Question: I want to create a windows interface in ASP.net which include Taskbar, Windows(have option:Maximum, Minimize) I m also attaching the screen shot what i want to do.
Is there is any 3rd party control???

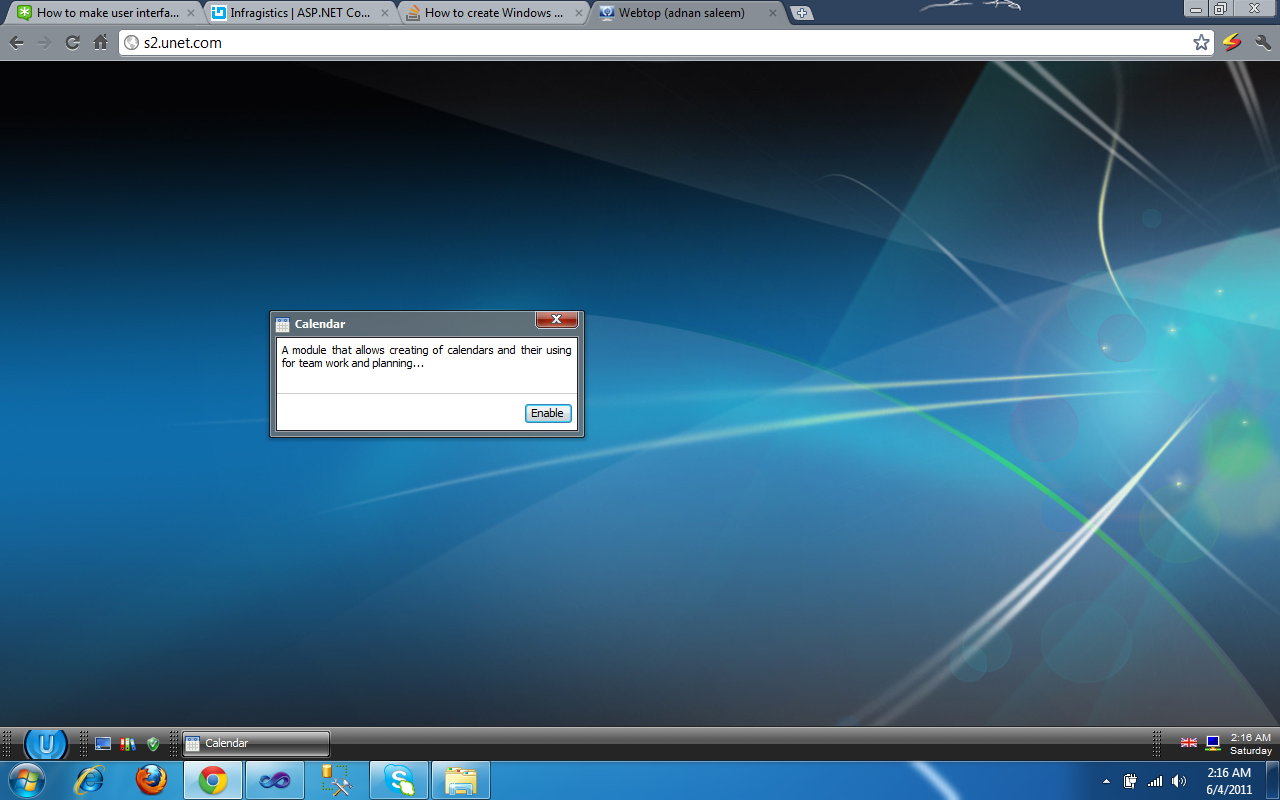
Answer: You can try ExtJs for example!
<URL>